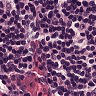
Metastatic tissue present: no